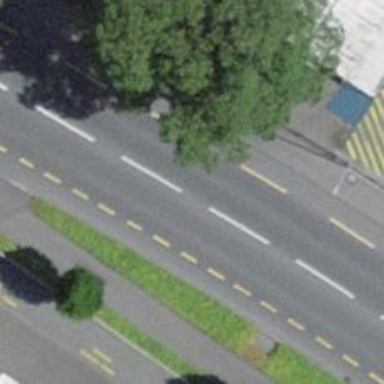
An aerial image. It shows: Secondary road with asphalt surface. There are sidewalks on both sides and exclusive lanes for cyclists on both sides as well.